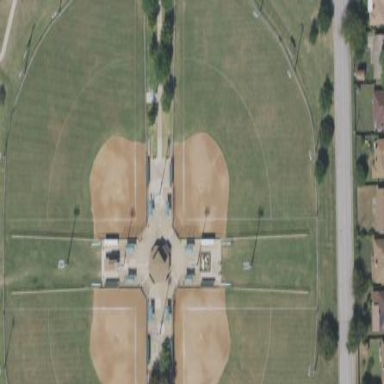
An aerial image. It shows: Baseball pitch for leisure land.